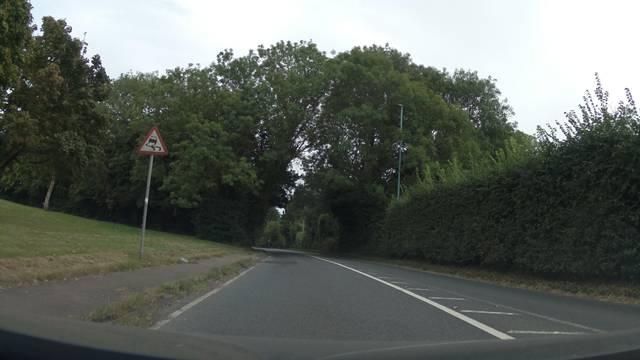
Region: United Kingdom
Coordinates: 51.876, -2.297